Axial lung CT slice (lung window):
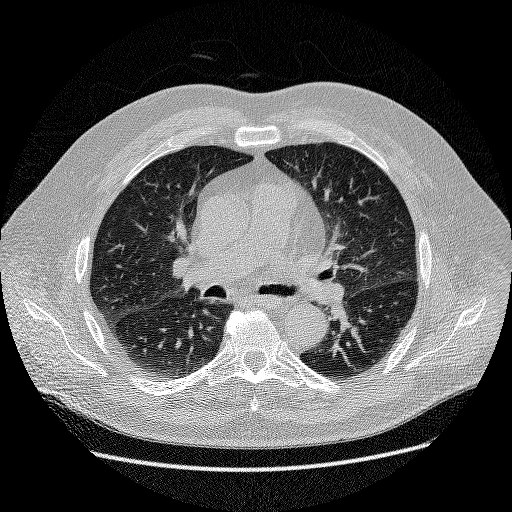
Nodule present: no